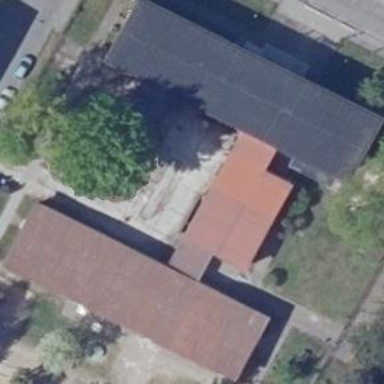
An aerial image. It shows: Kindergarten building.